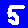
Digit: 5